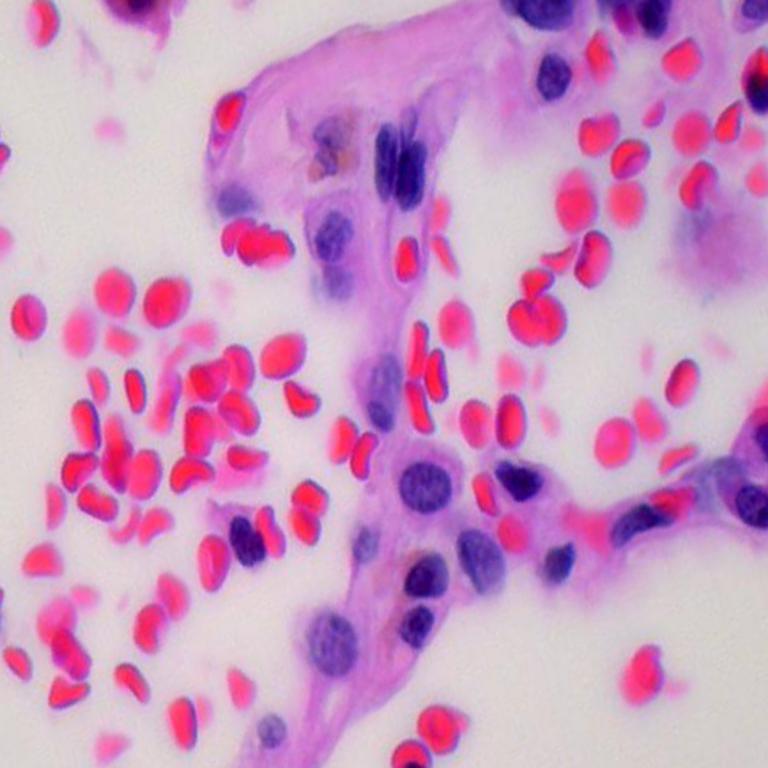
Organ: lung
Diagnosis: benign